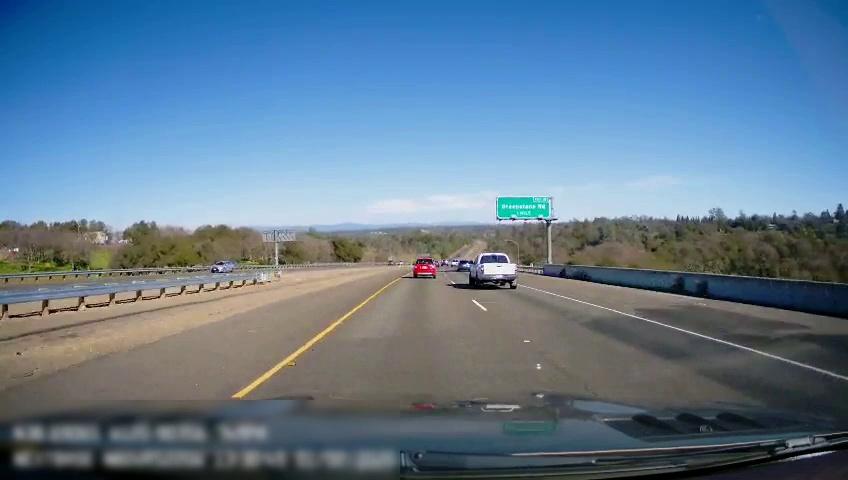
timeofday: Day
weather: Sunny
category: Drivable Space
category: Vehicles | SUV
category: Vehicles | Car
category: Vehicles | Truck
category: Vehicles | Car
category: Vehicles | SUV
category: Lanes | Current Lane
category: Lanes | Current Lane
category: Lanes | Alternate Lane
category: Traffic | Signs